Question: Is there an easy way to achieve a menu like this? Or do I have to build it with a popoverViewController and several UIButtons by myself?
Thanks a lot!

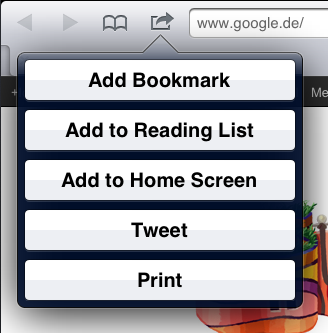
Answer: You could try to use a 'UIActionSheet' and use the following method to present it:
'''
- (void)showFromBarButtonItem:(UIBarButtonItem *)item animated:(BOOL)animated
'''
I did not try it out, but it looks promising from the docs.
This method might also have the same effect:
'''
- (void)showFromRect:(CGRect)rect inView:(UIView *)view animated:(BOOL)animated
'''